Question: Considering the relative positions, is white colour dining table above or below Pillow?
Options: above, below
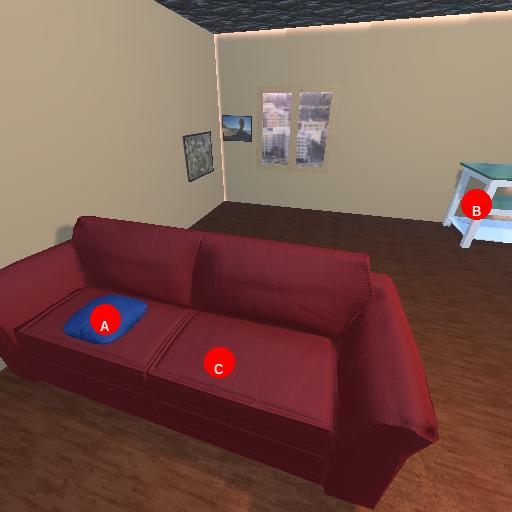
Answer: above